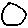
Label: circle